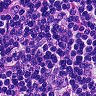
Metastatic tissue present: no